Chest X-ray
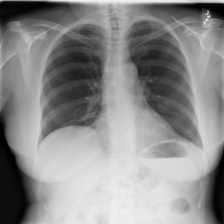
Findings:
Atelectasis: positive
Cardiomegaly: negative
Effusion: positive
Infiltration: negative
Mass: negative
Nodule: negative
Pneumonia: negative
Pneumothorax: negative
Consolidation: negative
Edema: negative
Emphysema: negative
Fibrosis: negative
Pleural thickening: negative
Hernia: negative